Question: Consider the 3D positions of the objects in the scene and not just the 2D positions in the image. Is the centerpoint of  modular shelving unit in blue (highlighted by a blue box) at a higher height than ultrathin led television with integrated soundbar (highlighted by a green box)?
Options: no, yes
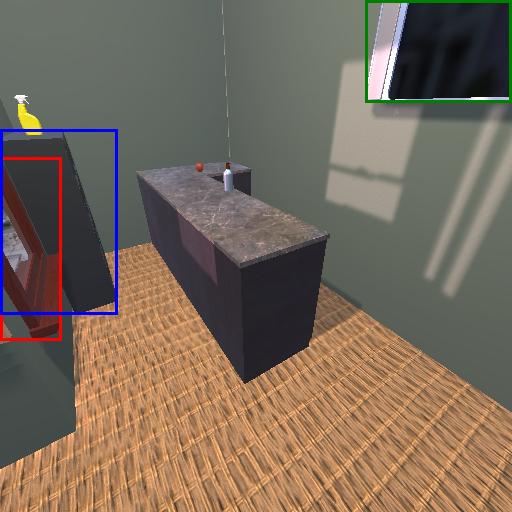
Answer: no